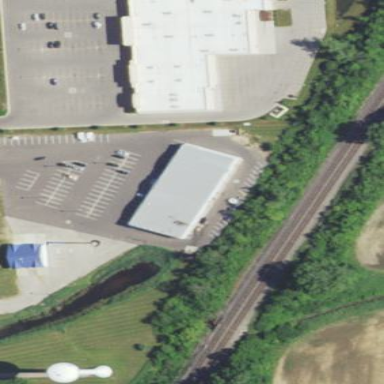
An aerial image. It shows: Retail building.